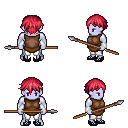
a pixel art fantasy rpg character, male body template, dark elf, purple skin, brown tunic, white pants, ruby red short bangs hairstyle, white cloth bracers, ghillies, spear, four views (front, back, left, right), 2x2 character sprite sheet, small pixel art, hard edges, no anti-aliasing